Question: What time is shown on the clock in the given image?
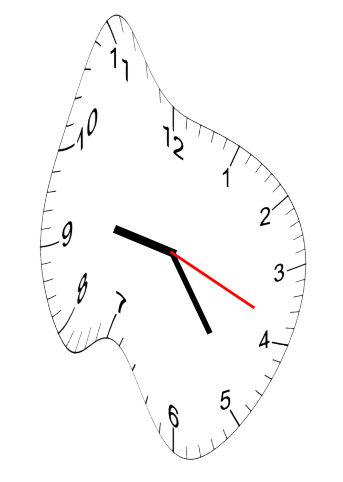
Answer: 09:24:19